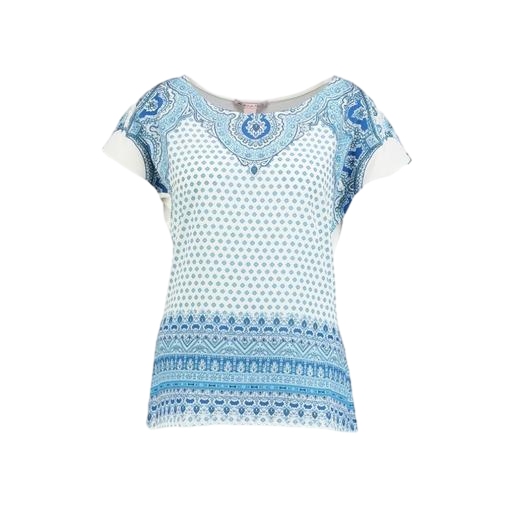
blue pima medallion-print t-shirt only macy, blue printed contrast t-shirt only macy, blue plus size medallion-print t-shirt only macy, white background